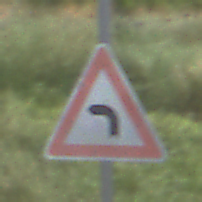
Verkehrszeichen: KurveLinks
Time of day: Midday
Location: Outdoor (Nature)
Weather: PartlyCloudy
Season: NotSpecified
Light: Natural